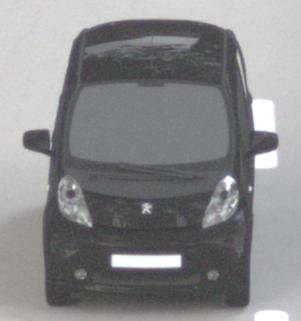
Make: Peugeot
Model: iOn
Detailed model: iOn
Model produced from: 2010/12
Model produced until: 2013/02
Doors: 5
Color: black
Road condition: dry road
Daytime: morning or afternoon
Contrast: low contrast